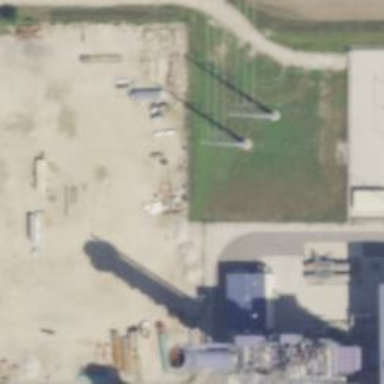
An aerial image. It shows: Power tower.